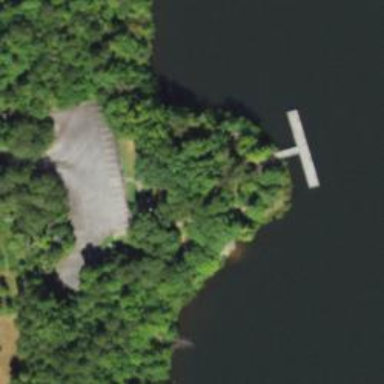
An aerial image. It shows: Slipway on leisure land.